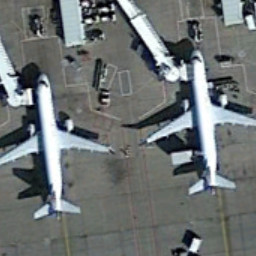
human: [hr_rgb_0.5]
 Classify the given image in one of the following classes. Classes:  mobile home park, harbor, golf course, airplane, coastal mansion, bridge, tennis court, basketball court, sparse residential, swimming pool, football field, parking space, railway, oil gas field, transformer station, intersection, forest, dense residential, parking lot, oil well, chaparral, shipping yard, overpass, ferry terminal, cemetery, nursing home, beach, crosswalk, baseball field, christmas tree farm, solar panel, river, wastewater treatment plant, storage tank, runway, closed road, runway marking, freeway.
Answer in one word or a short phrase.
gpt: airplane